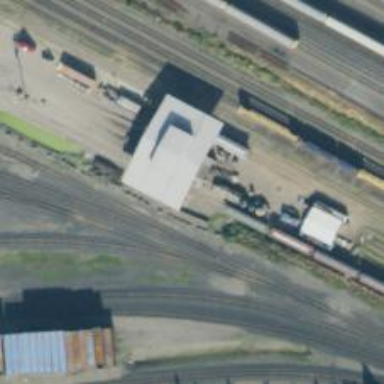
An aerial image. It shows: Railway spur service tunnel.